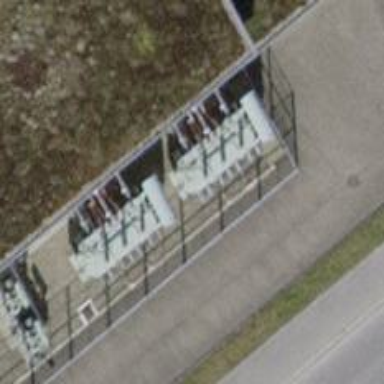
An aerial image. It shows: Transformer is shown.